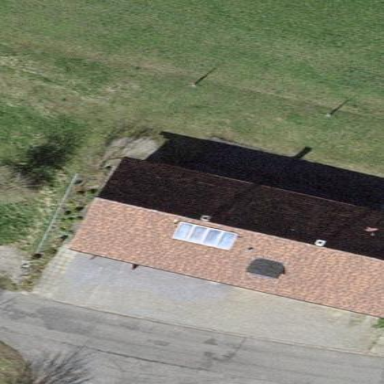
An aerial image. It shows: Semi-detached house.